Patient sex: F
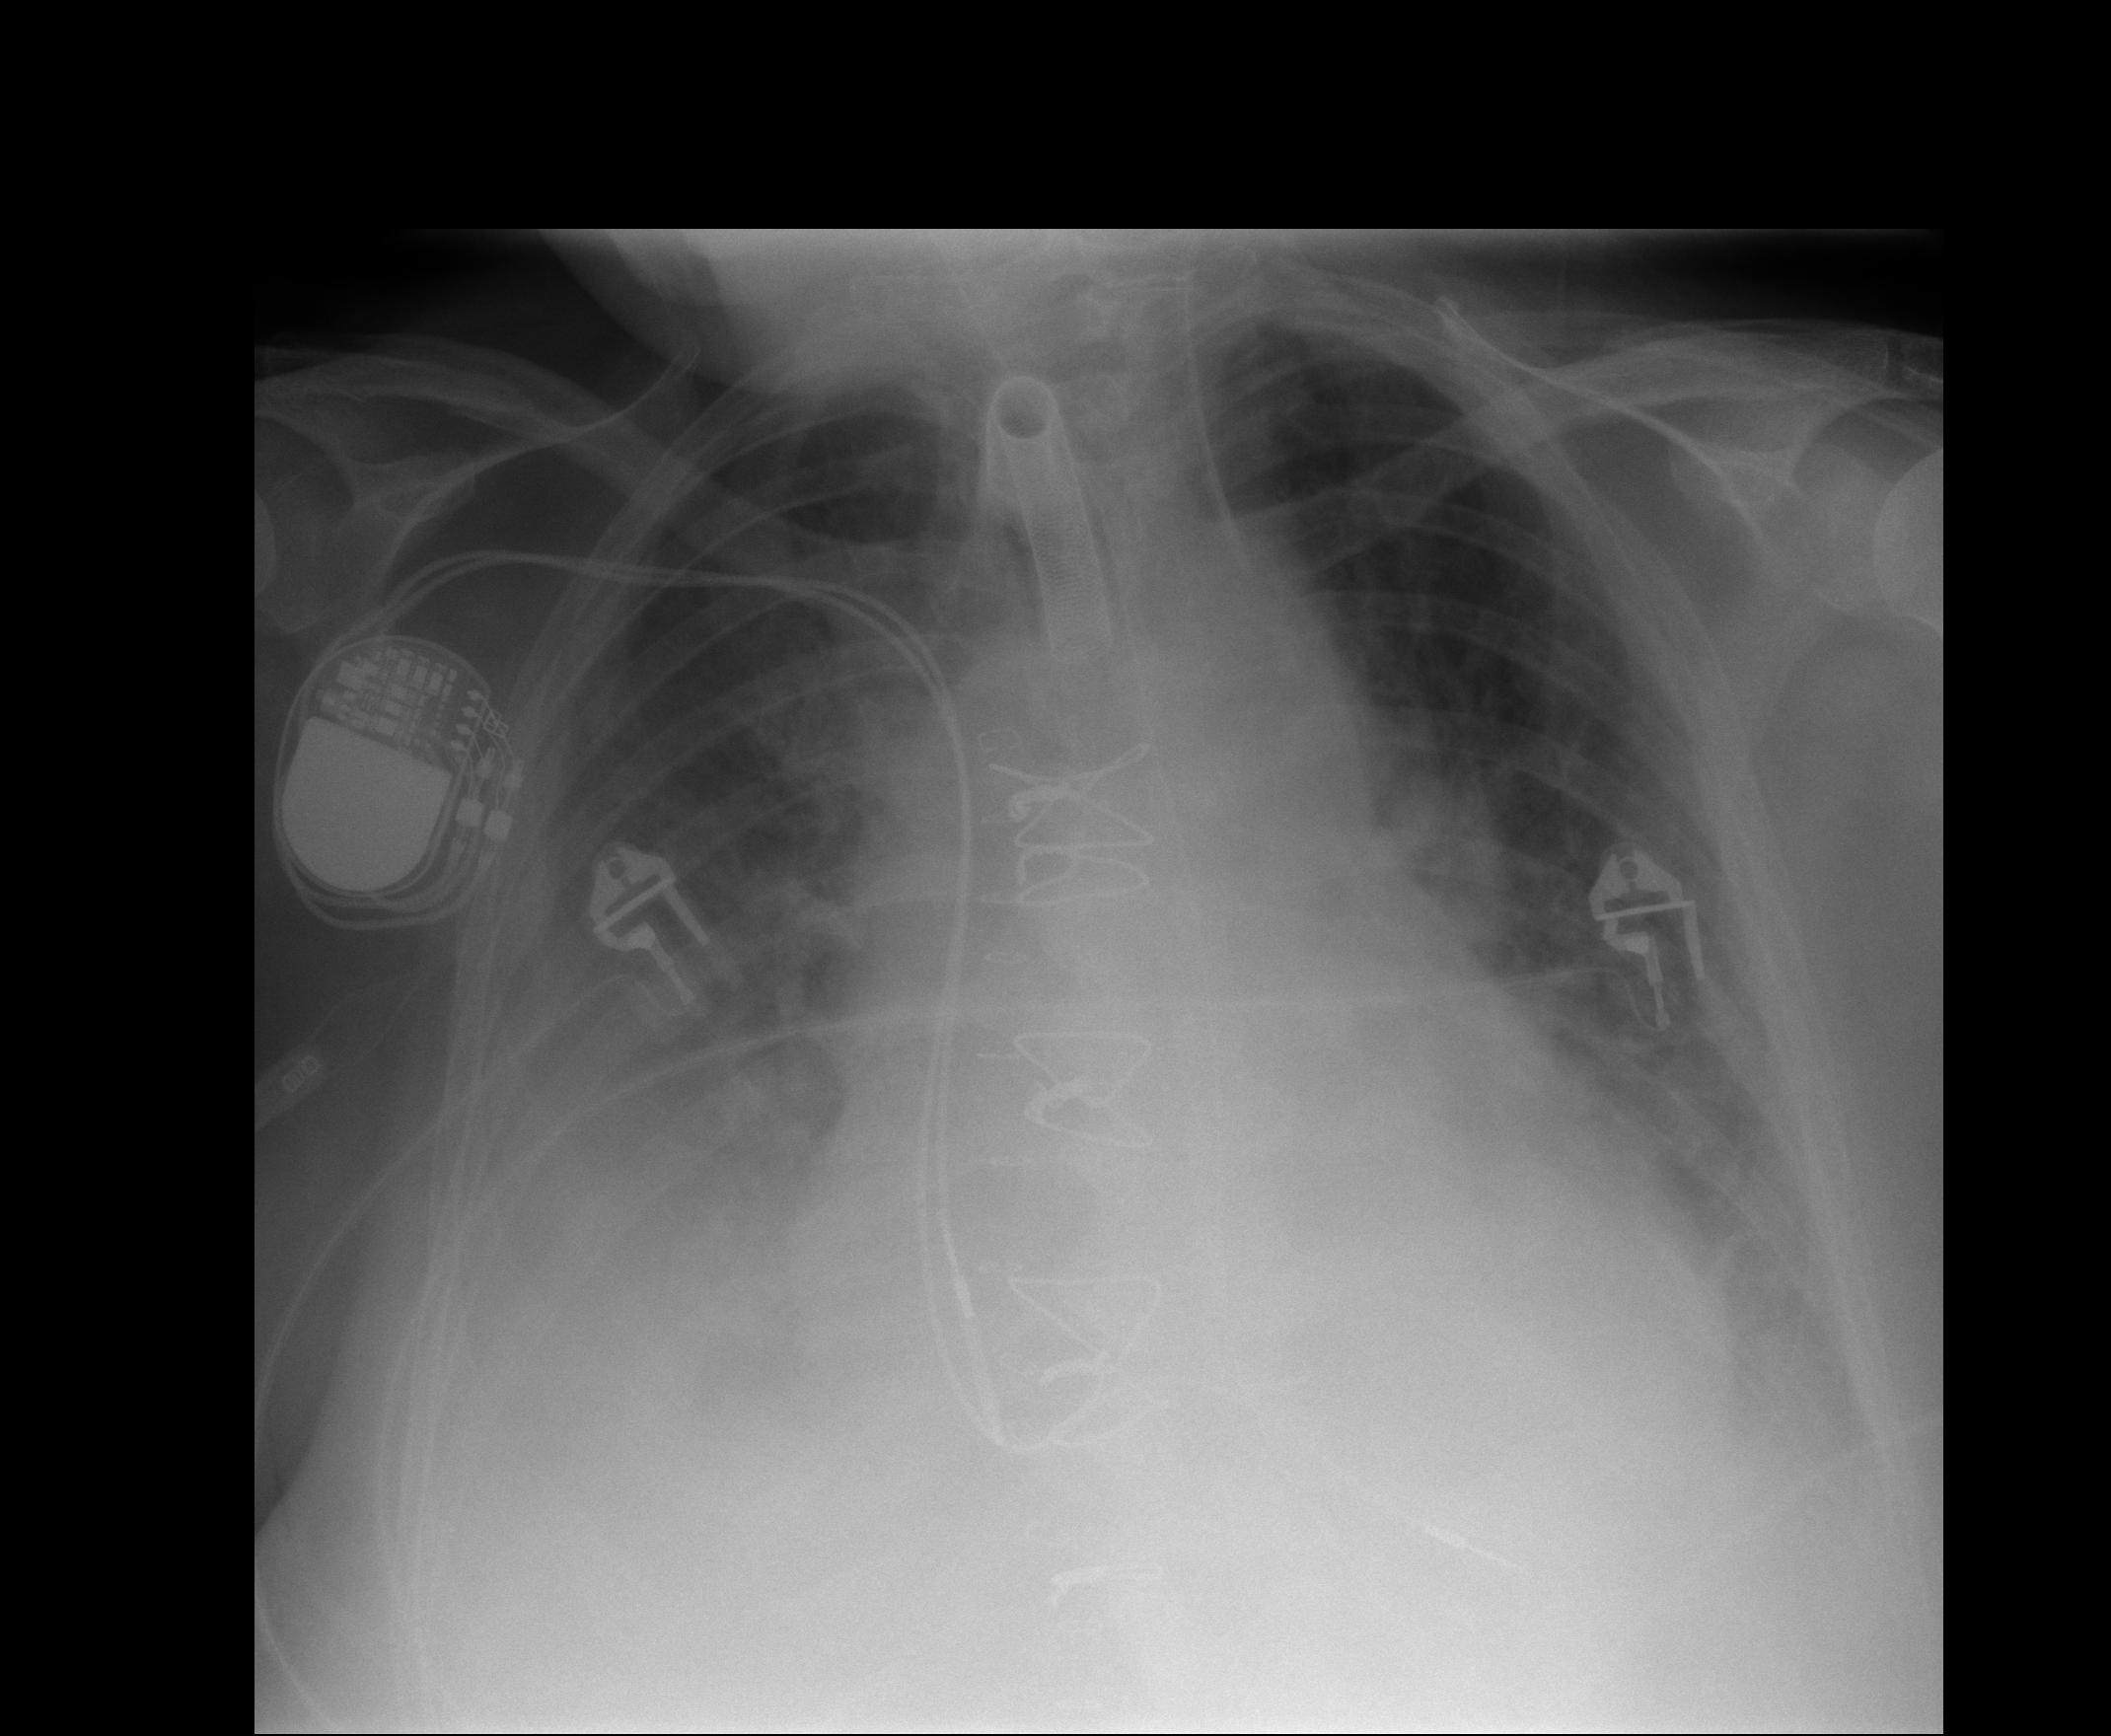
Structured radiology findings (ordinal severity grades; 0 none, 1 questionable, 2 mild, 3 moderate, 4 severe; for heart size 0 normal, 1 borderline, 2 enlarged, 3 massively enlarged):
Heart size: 2
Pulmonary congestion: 2
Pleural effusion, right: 3
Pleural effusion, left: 2
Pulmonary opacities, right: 0
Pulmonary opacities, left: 0
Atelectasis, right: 2
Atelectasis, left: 2